Question: I would like to mimic a style for a group of ToggleButtons as in the below image. Only one of the buttons can be "Checked" at any time.

My question is related to styling:
- -
The current control I am using for this is done like this:
'''
<StackPanel Orientation="Horizontal" >
<RadioButton Style="{StaticResource {x:Type ToggleButton}}" Content="All" Padding="12,8,12,8" GroupName="View" />
<RadioButton Style="{StaticResource {x:Type ToggleButton}}" Content="Geolocated" Padding="12,8,12,8" GroupName="View" />
<RadioButton Style="{StaticResource {x:Type ToggleButton}}" Content="Non Geolocated" Padding="12,8,12,8" GroupName="View" />
</StackPanel>
'''
In the StackPanel Resources I am trying to set Style for ToggleButton but I'm pretty lost how to achieve the result as in the image above.
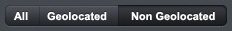
Answer: This may not be the easiest/best approach, but I took a stab at knocking up some 'ControlTemplates' using Kaxaml, to produce something that looks like this:

You could store these templates in a 'ResourceDictionary' and apply them when required, or use them if you were building your button list on the fly.
I actually created three slightly different styles, one for the left and right buttons, and one for the middle (you may be able to simplify this with extending/inheriting styles). Some repeated code omitted.
'''
<Grid>
<Grid.Resources>
<!-- Brushes for colours/backgrounds -->
<SolidColorBrush x:Key="FontBrush" Color="#DDDDDD"/>
<LinearGradientBrush x:Key="BgBrush1" StartPoint="0,0" EndPoint="0,1">
<GradientStop Offset="0" Color="#888888"/>
<GradientStop Offset="1" Color="#222222"/>
</LinearGradientBrush>
<SolidColorBrush x:Key="BorderBrush1" Color="#333333"/>
<LinearGradientBrush x:Key="CheckedBrush" StartPoint="0,0" EndPoint="0,1">
<GradientStop Offset="0" Color="#555555"/>
<GradientStop Offset="1" Color="#111111"/>
</LinearGradientBrush>
<!-- Left Button Template -->
<ControlTemplate x:Key="ToggleButtonLeft" TargetType="{x:Type ToggleButton}">
<Border
Name="Border"
Background="{StaticResource BgBrush1}"
BorderBrush="{StaticResource BorderBrush1}"
BorderThickness="1"
CornerRadius="5,0,0,5">
<ContentPresenter
HorizontalAlignment="Center"
Margin="{TemplateBinding Padding}"
VerticalAlignment="Center"
Content="{TemplateBinding Content}"
TextBlock.FontWeight="Bold"
TextBlock.Foreground="{StaticResource FontBrush}"/>
</Border>
<ControlTemplate.Triggers>
<Trigger Property="ToggleButton.IsMouseOver" Value="true">
<Setter TargetName="Border" Property="Background" Value="#808080"/>
</Trigger>
<Trigger Property="IsChecked" Value="true">
<Setter TargetName="Border" Property="Background" Value="{StaticResource CheckedBrush}"/>
</Trigger>
</ControlTemplate.Triggers>
</ControlTemplate>
<!-- Middle Button(s) Template -->
<ControlTemplate x:Key="ToggleButtonMid" TargetType="{x:Type ToggleButton}">
<Border
Name="Border"
Background="{StaticResource BgBrush1}"
BorderBrush="{StaticResource BorderBrush1}"
BorderThickness="0,1,0,1"
CornerRadius="0" />
<!-- Other code identical to Left Button Template -->
</ControlTemplate>
<!-- Right Button Template -->
<ControlTemplate x:Key="ToggleButtonRight" TargetType="{x:Type ToggleButton}">
<Border
Name="Border"
Background="{StaticResource BgBrush1}"
BorderBrush="{StaticResource BorderBrush1}"
BorderThickness="1"
CornerRadius="0, 5, 5, 0" />
<!-- Other code identical to Left Button Template -->
</ControlTemplate>
</Grid.Resources>
<!-- Example Usage -->
<Grid Background="#555555">
<StackPanel Height="25" Orientation="Horizontal" Margin="5">
<RadioButton Content="All" GroupName="View" Padding="2" Template="{DynamicResource ToggleButtonLeft}"/>
<RadioButton Content="Geolocated" GroupName="View" Padding="2" Template="{DynamicResource ToggleButtonMid}"/>
<RadioButton Content="Non Geolocated" GroupName="View" Padding="2" Template="{DynamicResource ToggleButtonRight}"/>
</StackPanel>
</Grid>
</Grid>
'''
You would have to add additional 'Triggers' etc. for the 'IsPressed' state, and any others required (e.g 'IsEnabled').